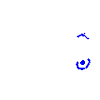
Particle: kaon